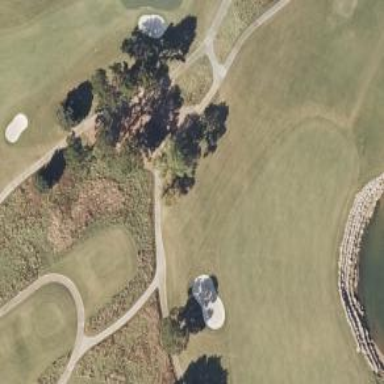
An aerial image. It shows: Golf cartpath that is also road path.